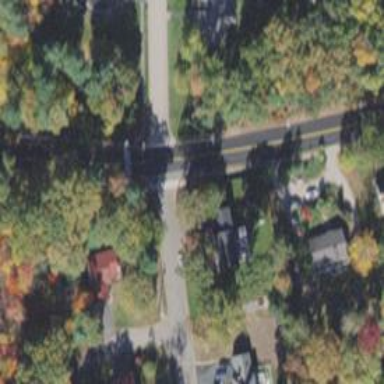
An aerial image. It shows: Stop road.